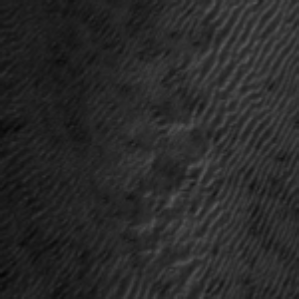
Label: frost